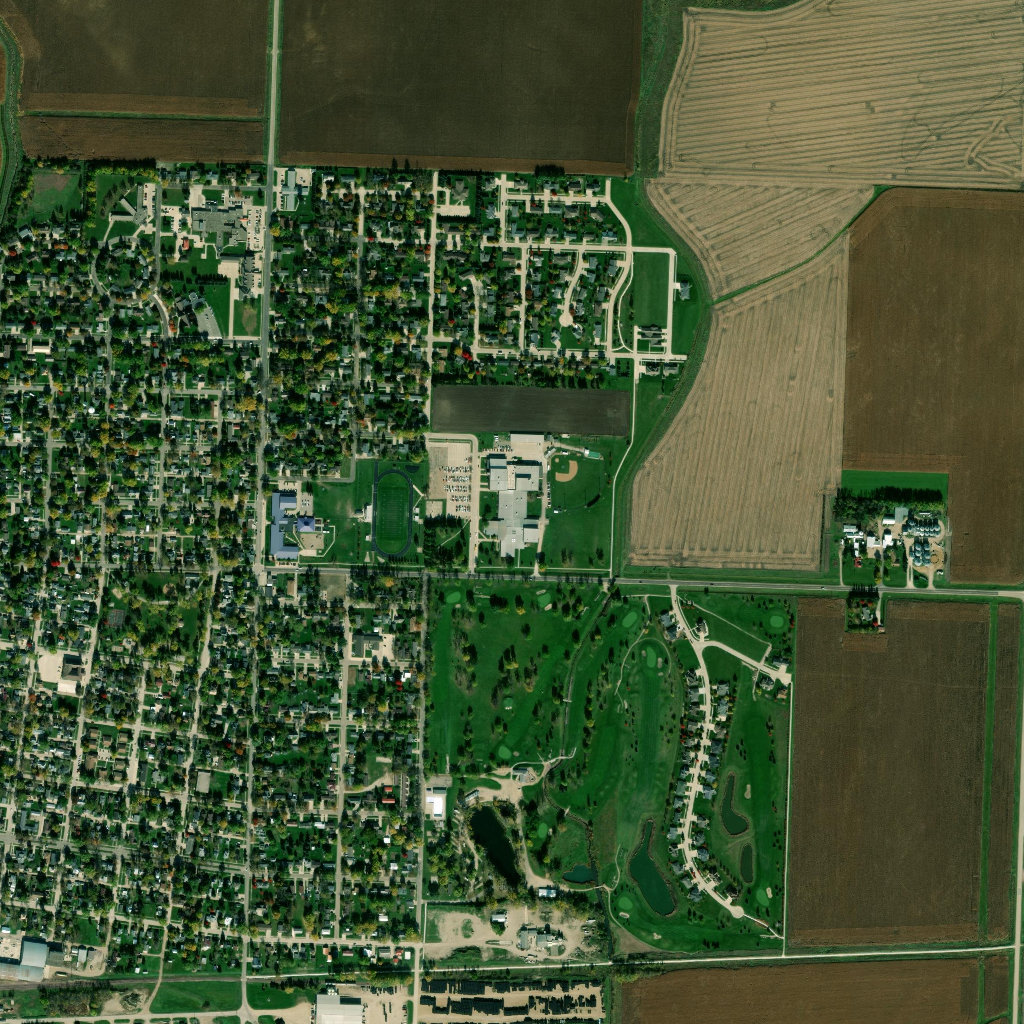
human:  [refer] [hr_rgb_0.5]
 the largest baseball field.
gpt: <box>[[53, 44, 59, 50, 0]]</box>